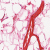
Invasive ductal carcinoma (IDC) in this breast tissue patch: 0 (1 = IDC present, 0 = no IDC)